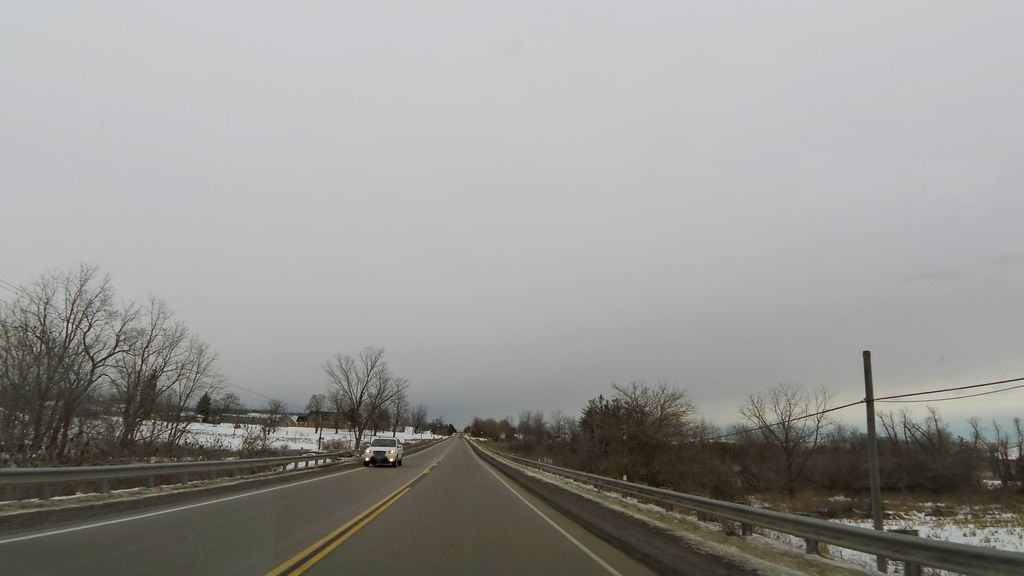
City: hamilton